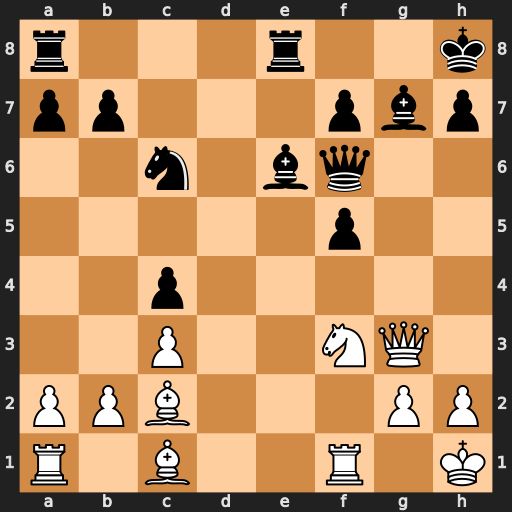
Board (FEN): r3r2k/pp3pbp/2n1bq2/5p2/2p5/2P2NQ1/PPB3PP/R1B2R1K
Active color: w
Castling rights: -
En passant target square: -
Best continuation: Bg5 Qg6 Nh4